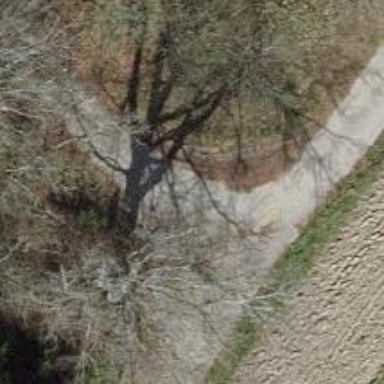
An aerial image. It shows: Well-maintained track road of grade 1.